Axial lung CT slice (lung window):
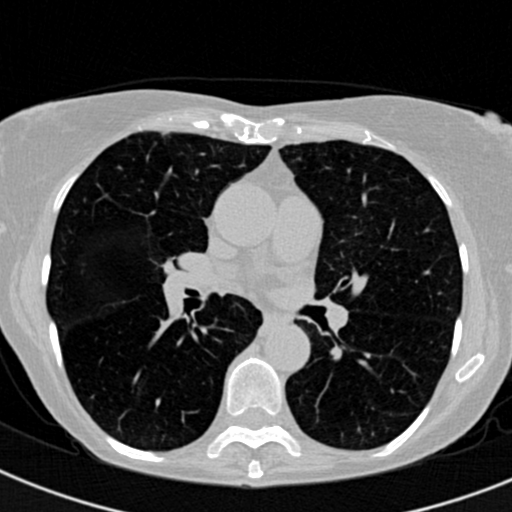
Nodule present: no